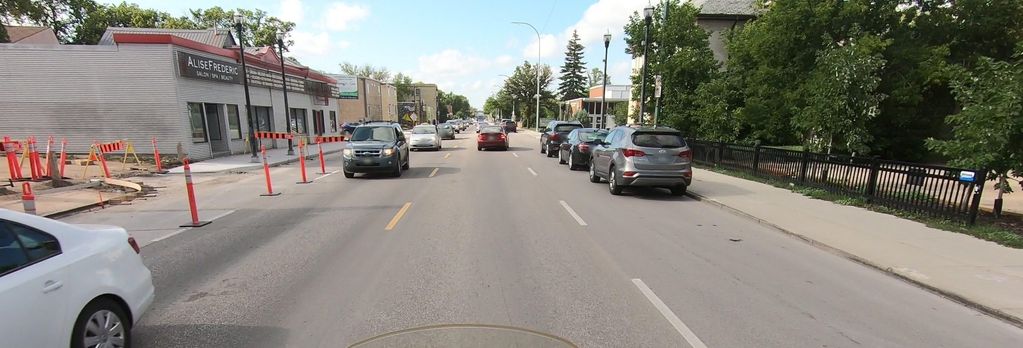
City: winnipeg